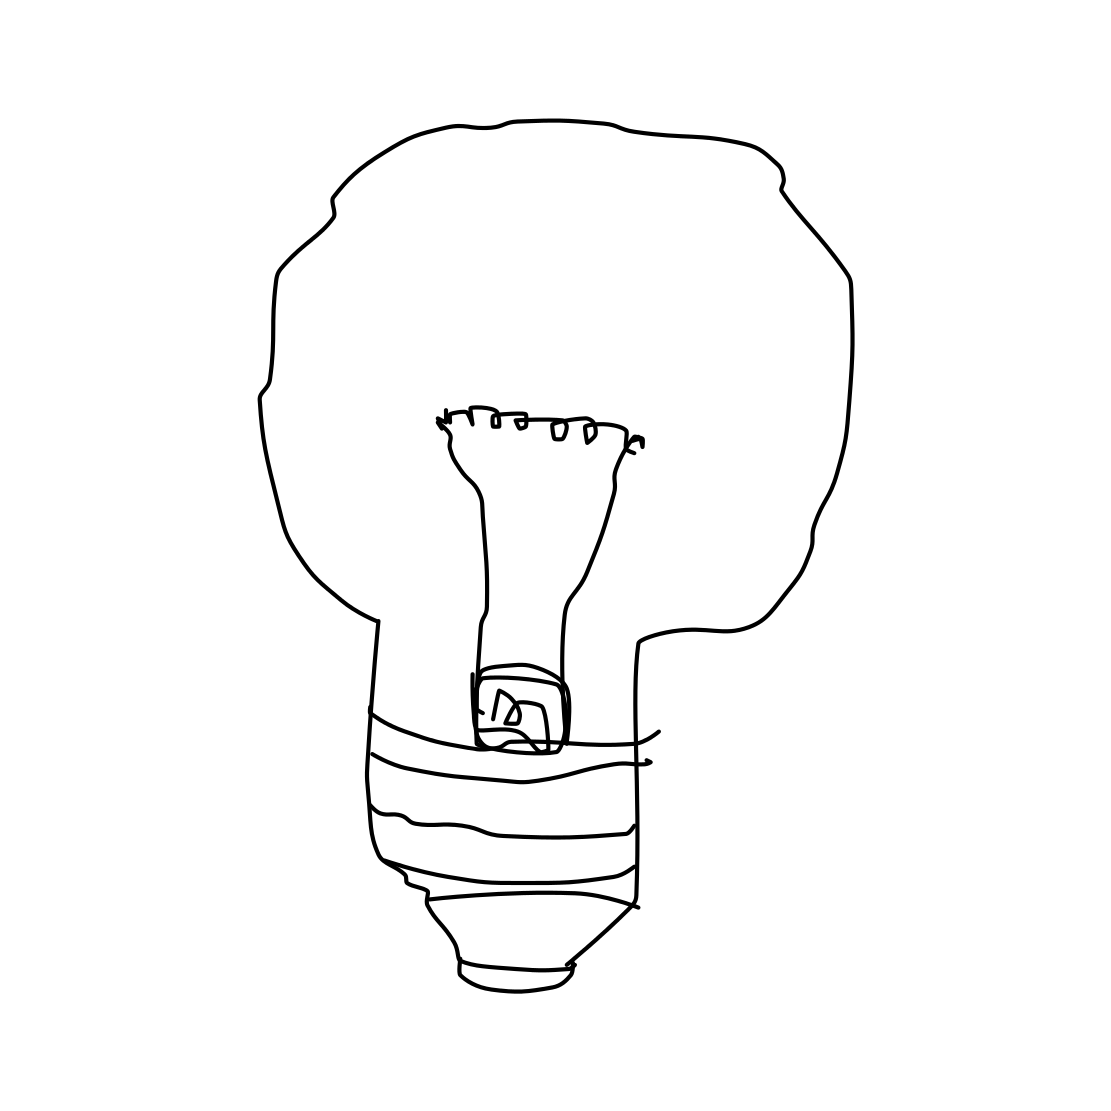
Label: lightbulb